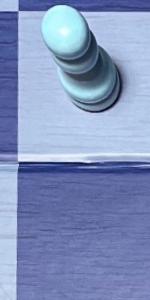
Label: Empty